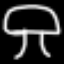
Label: mushroom